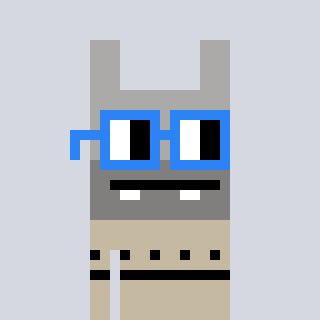
a pixel art character with square blue glasses, a rabbit-shaped head and a bege-colored body on a cool background